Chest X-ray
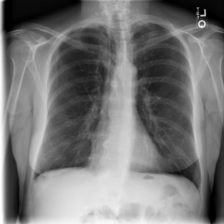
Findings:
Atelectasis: negative
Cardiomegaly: negative
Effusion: negative
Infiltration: negative
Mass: negative
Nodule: negative
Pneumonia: negative
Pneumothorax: negative
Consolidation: negative
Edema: negative
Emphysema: negative
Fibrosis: negative
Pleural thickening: positive
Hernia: negative